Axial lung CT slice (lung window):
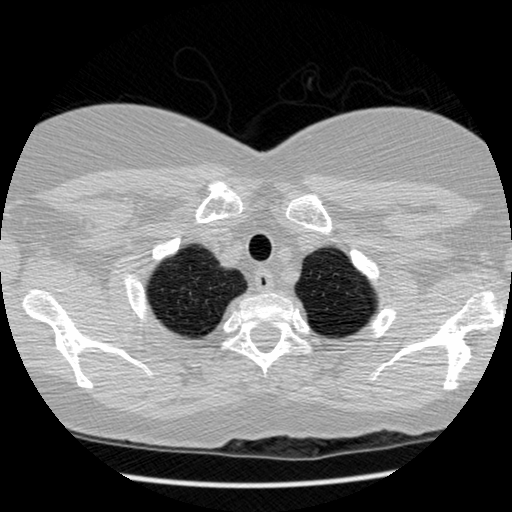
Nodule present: no